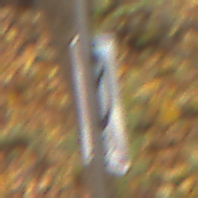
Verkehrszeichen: EndeEingeschraenktesHalteverbotZone
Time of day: MorningAfternoon
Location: Outdoor (Nature)
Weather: Overcast
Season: Autumn
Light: Natural